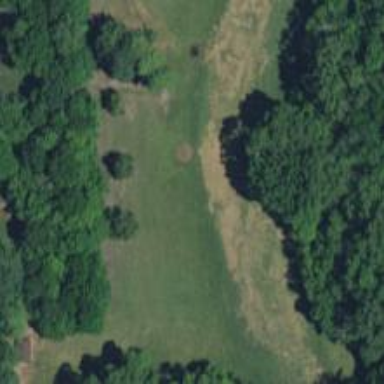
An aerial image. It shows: View of golf hole.